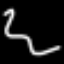
Label: squiggle